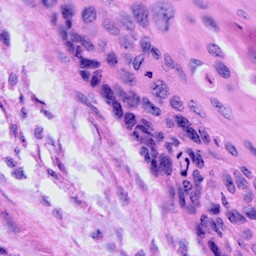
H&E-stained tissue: Cervix